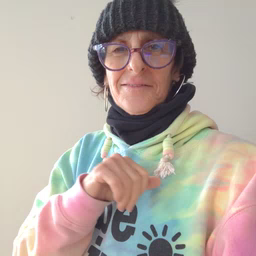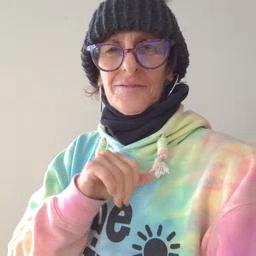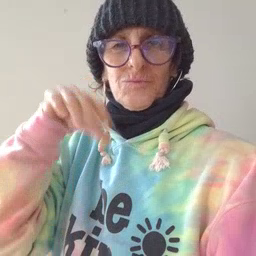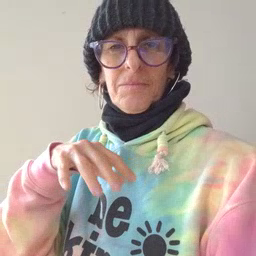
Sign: drop